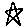
Label: star